Question: I'm only just starting with Android development so I'm sure this is incredibly basic and a dumb question, but I'm getting the following error when I try and include a library to use in my code with Gradle:
'''
Gradle 'MyApp' project refresh failed: You are using an old, unsupported version of Gradle. Please use version 1.6 or greater.
'''
The library I'm trying to use is <URL>. All I've tried so far is adding the following lines into the 'build.gradle' file.
'''
dependencies {
compile 'com.koushikdutta.ion:ion:1.1.5'
}
'''
Which I guessed at based on <URL> section of Koush's GitHub account, but what else do I need to do? Still download the jar and put it somewhere? I looked at other questions/searched for guides on the basics of Gradle, but bizarrely I can't find a solid, definitive answer.
And how do I upgrade Gradle? Can it be done from within Android studio? I'm using Android Studio 0.2.13 on Windows 7 64bit:
- Make sure you're putting the dependencies in the correct build.gradle file! Doh! It should be in the one just above your src folder, not the root!

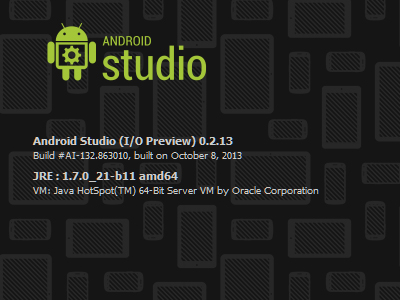
Answer: Make sure that your buildscript contains the classpath with "gradle:0.5.+". Afterwards, navigate to the root directory of your project (one directory level above the build.gradle file) and (in the command line) run "./gradlew clean"
'''
buildscript {
repositories {
mavenCentral()
}
dependencies {
classpath 'com.android.tools.build:gradle:0.5.+'
}
}
apply plugin: 'android'
repositories {
mavenCentral()
}
android {
compileSdkVersion 18
buildToolsVersion "17.0.0"
defaultConfig {
minSdkVersion 9
targetSdkVersion 18
}
sourceSets {
main {
manifest.srcFile 'MyApp\src\main\AndroidManifest.xml'
}
}
}
dependencies {
compile "com.koushikdutta.ion:ion:1.1.5"
}
'''